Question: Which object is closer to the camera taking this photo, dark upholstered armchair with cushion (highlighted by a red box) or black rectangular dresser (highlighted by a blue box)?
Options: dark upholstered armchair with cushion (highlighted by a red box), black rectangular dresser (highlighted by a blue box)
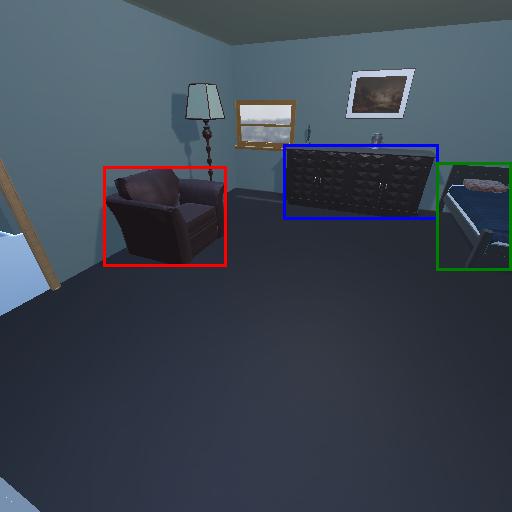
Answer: dark upholstered armchair with cushion (highlighted by a red box)